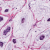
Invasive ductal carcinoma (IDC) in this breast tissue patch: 1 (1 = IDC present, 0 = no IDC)